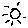
Label: sun